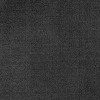
Atmospheric dust classification: dusty